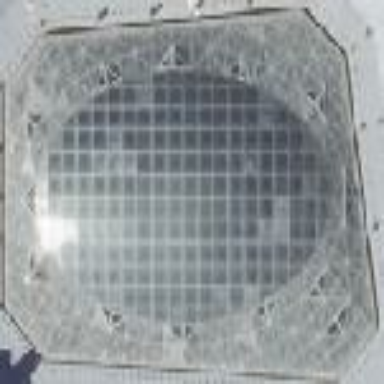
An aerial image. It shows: Roof made of glass.